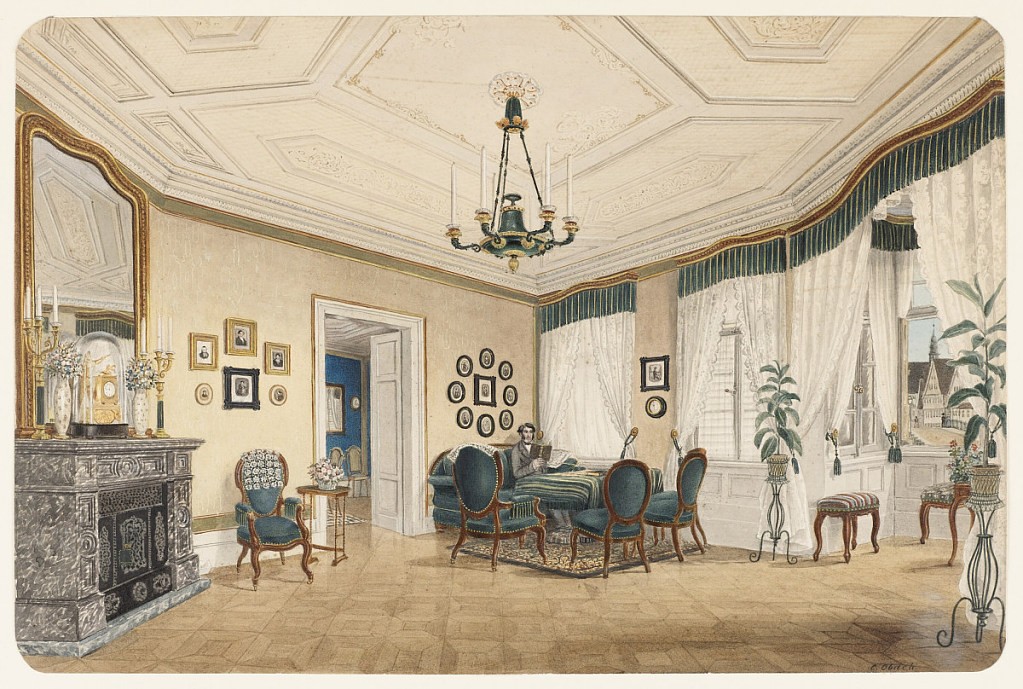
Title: A Salon, probably in Stuttgart
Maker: Caspar Obach, German, 1807 – 1868
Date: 1850s
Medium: Brush and watercolor, gold paint, graphite on white wove paper
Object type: Drawing
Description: The room is designed with a geometric plasterwork ceiling which echoes the geometric parquet floor.  A sip-branched gilt and patinated bronze chandelier is suspended from a central rosette.  The room is sparsely decorated with Rococo Revival chairs with Victorian-influenced fringe and antimacassars.  Plant stands and groupings of small portraits and engravings [?] are typical of mid-nineteenth century interiors.  The heavy marble chimneypiece, a candelabra, an overmantle mirror, and a gilt-bronze clock under a glass dome are extravagant elements in an otherwise bourgeois setting.